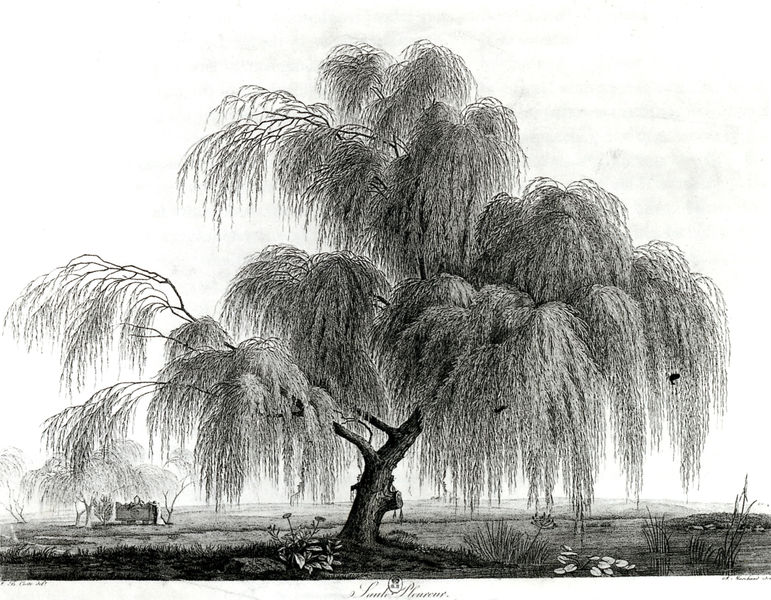
Titel: Die Trauerweide, The Weeping Willow
Künstler: J. Marchand
Standort: Paris
Institution: Bibliothèque Nationale
Schlagwörter: baum, blätter, himmel, schatten, vogel, wasser, weiß, bäume, fluss, grün, landschaft, see, teich, äste, blume, blumen, grau, mitte, schwarz, zeichnung, blüte, blüten, gras, haus, rasen, wiese, signatur, ast, baumstamm, feld, gräser, horizont, hügel, natur, schilf, stamm, vögel, weide, zweige, wiesen, blatt, pflanze, pflanzen, kontrast, schräg, stillleben, schrift, düster, berge, grafik, graphik, vegetation, winter, wagen, romantik, farn, geneigt, panorama, hängen, unterschrift, weiden, zweig, groß, druck, radierung, stich, kiste, sumpf, untertitel, wurzeln, moor, elend, seerosen, seerose, kraut, schief, weise, trauerweide, eisamkeit, wassr, himmell, beum, weidenruten, weidenbaum, trauerweise, schwarz / weiß